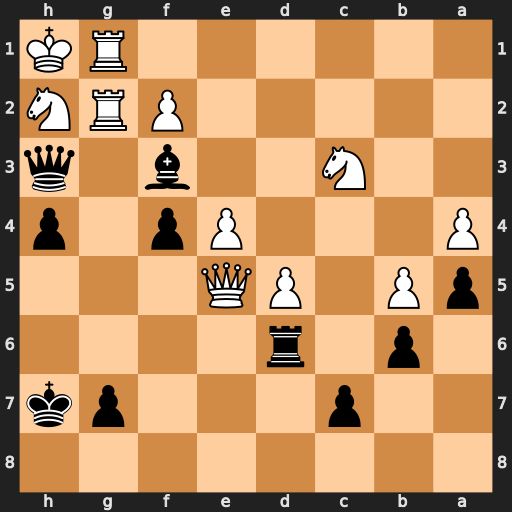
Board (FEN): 8/2p3pk/1p1r4/pP1PQ3/P3Pp1p/2N2b1q/5PRN/6RK
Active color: b
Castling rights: -
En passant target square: -
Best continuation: Rg6 Qh5+ Bxh5